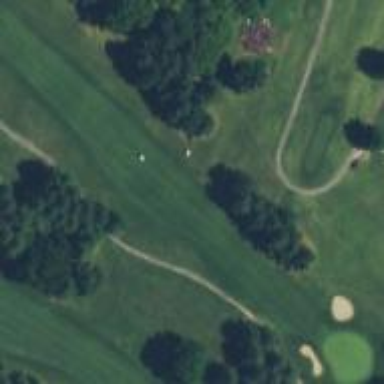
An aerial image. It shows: Grassy area designated as golf fairway.